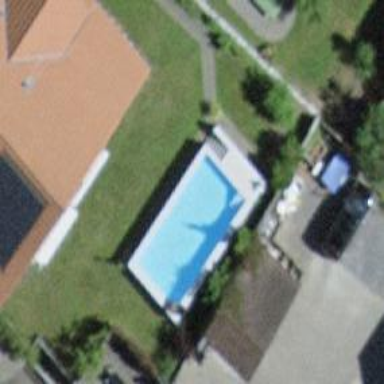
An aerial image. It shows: Swimming pool located in leisure land.